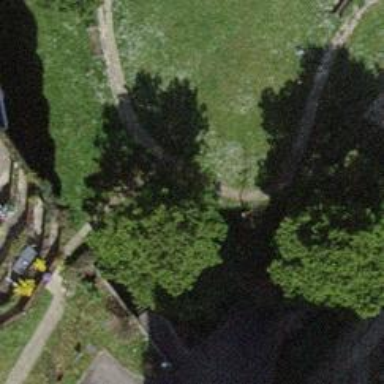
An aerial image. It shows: Path made of paving stones.